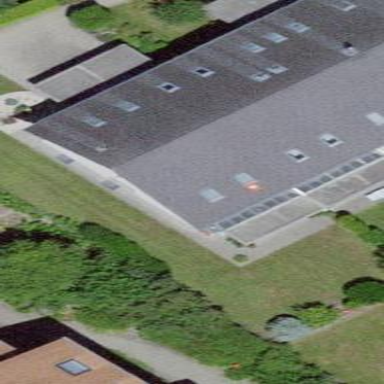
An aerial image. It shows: Terrace building.